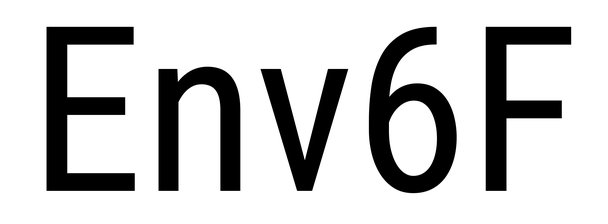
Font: Roboto_Condensed_Regular